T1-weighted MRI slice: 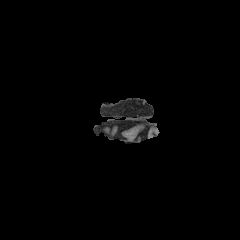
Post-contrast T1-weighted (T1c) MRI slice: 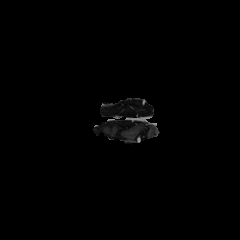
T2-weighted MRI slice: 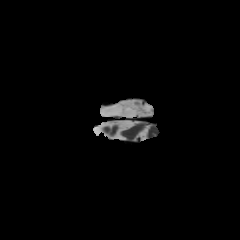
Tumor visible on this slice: no